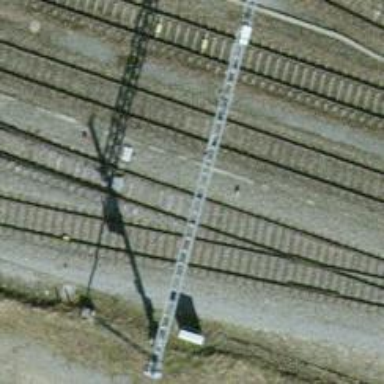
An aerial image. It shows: Single track railway siding.